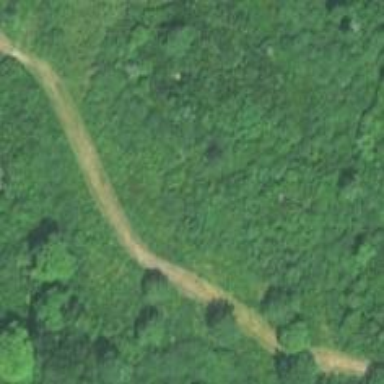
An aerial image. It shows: Path.